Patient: sex F, age 69
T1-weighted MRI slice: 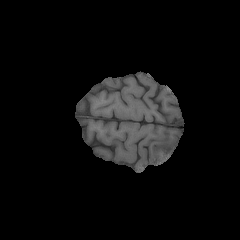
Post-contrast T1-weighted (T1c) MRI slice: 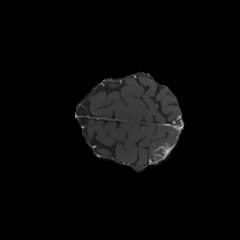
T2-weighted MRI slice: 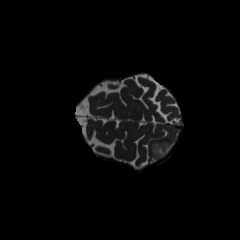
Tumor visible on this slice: yes
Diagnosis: Glioblastoma, IDH-wildtype
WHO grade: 4